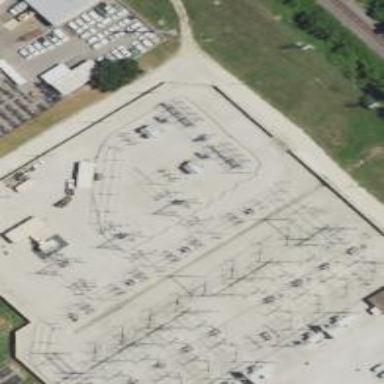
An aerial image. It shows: Switch used for power control.